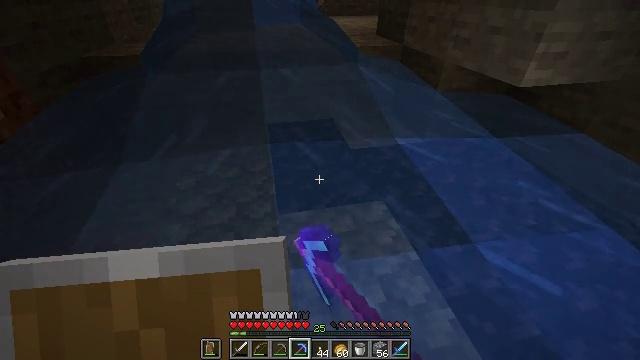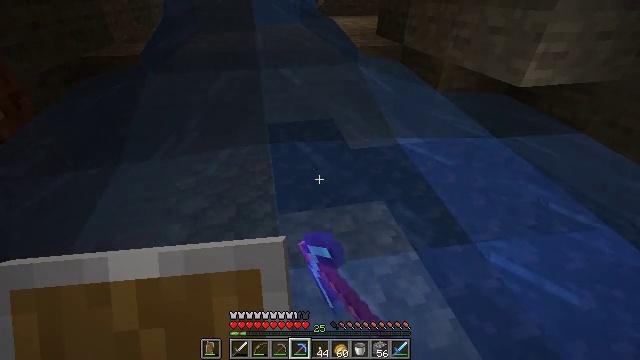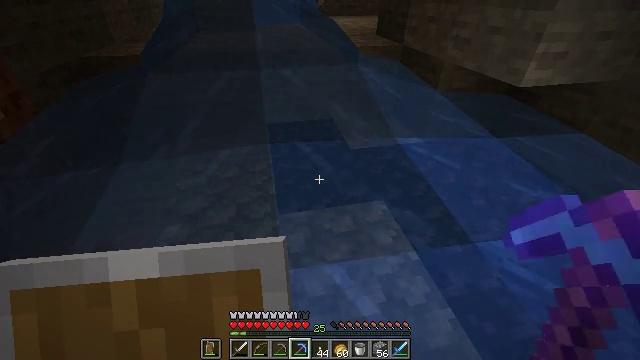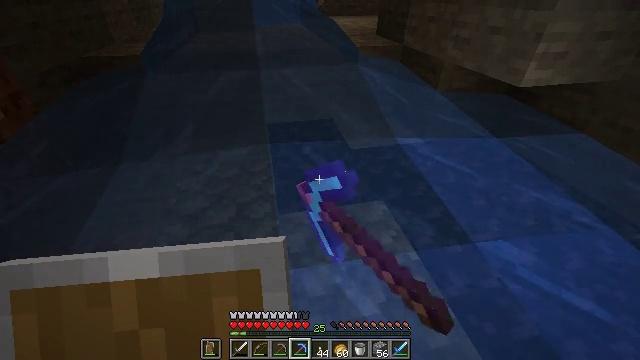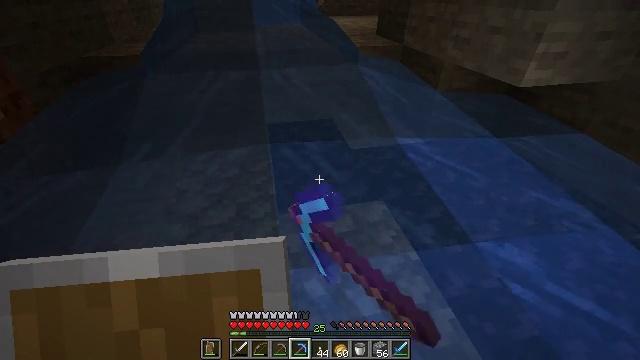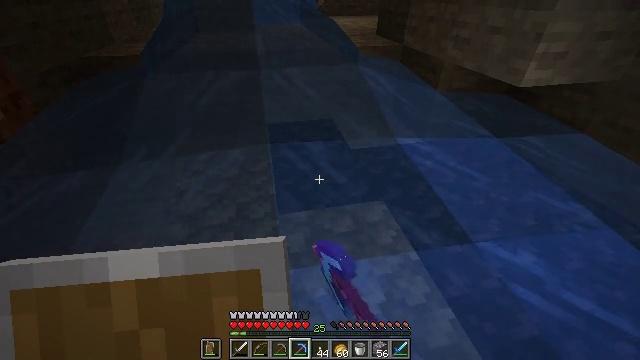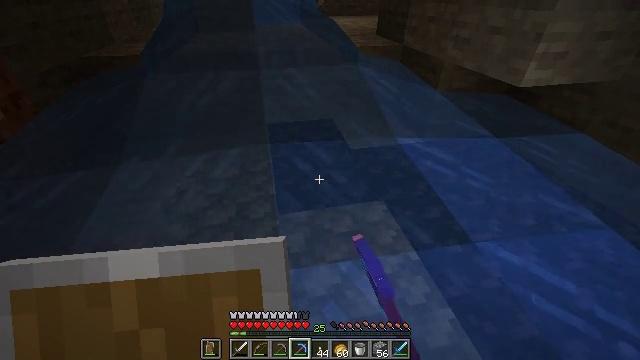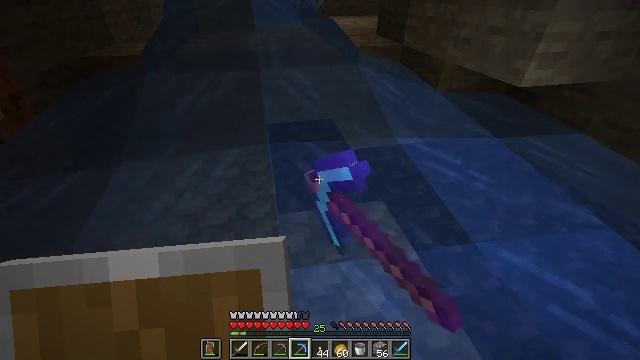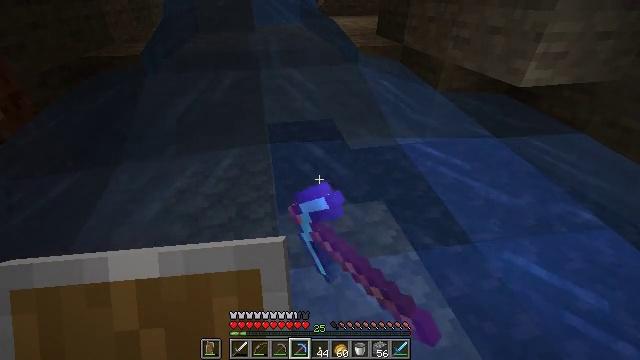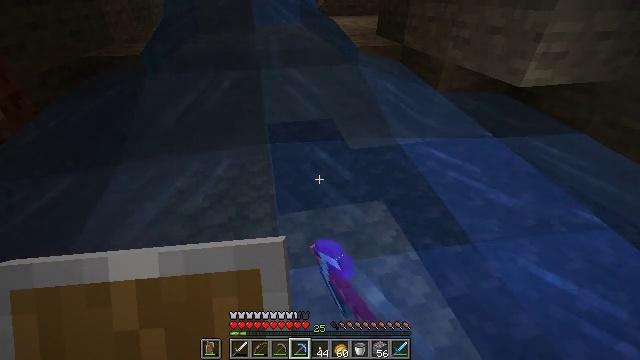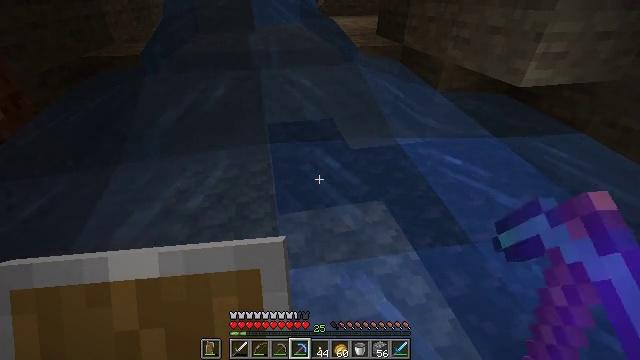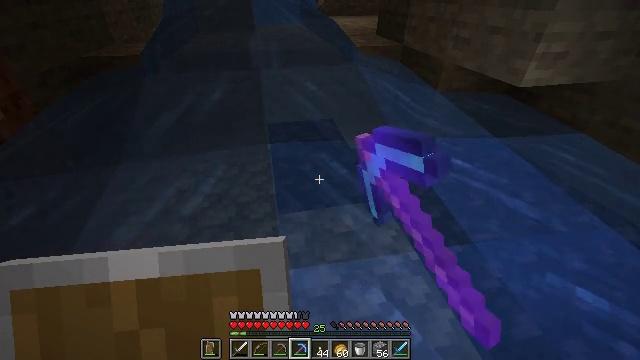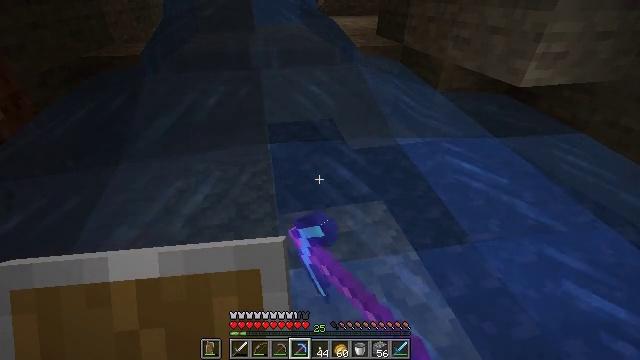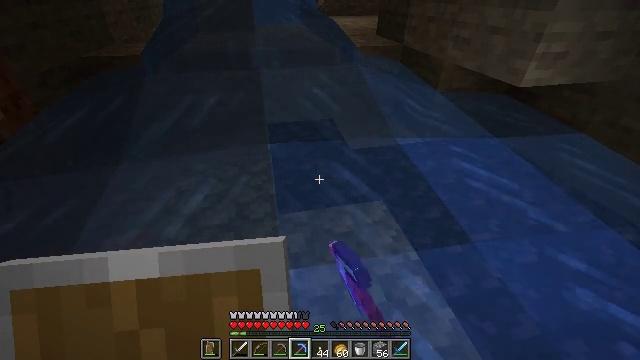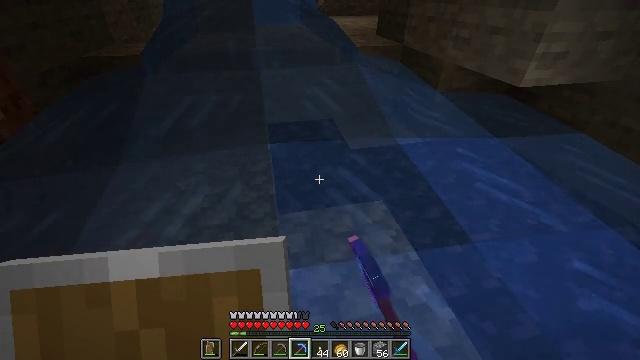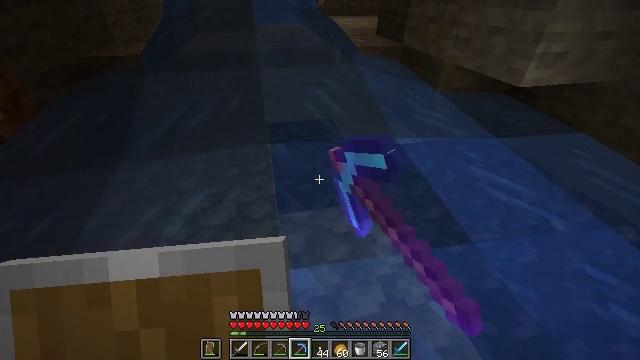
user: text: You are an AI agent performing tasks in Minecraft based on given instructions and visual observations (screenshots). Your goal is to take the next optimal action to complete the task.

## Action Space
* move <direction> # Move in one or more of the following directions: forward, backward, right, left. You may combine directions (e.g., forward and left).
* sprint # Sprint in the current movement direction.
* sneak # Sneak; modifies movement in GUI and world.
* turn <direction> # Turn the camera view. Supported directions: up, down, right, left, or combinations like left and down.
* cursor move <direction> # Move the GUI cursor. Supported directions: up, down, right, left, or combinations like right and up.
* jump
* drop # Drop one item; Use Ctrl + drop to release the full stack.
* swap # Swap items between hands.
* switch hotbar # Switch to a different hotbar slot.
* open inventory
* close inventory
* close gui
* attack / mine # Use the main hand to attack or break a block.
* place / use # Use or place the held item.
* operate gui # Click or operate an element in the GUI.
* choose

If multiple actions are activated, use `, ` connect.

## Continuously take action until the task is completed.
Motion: motion action
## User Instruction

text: Collect obsidian for crafting.
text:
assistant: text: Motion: attack / mine
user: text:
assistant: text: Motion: attack / mine
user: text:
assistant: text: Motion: attack / mine
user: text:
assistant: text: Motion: attack / mine
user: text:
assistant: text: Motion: attack / mine
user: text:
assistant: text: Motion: attack / mine
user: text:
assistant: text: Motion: attack / mine
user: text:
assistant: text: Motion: attack / mine
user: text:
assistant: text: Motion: attack / mine
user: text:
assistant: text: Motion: attack / mine
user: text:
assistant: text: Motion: attack / mine
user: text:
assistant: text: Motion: attack / mine
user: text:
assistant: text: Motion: attack / mine
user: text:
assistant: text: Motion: attack / mine
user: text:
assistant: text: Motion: attack / mine
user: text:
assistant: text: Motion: attack / mine
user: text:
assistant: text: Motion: attack / mine
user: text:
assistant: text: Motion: attack / mine
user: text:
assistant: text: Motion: attack / mine
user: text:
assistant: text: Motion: attack / mine
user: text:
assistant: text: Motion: attack / mine
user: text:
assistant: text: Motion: attack / mine
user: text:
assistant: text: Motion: attack / mine
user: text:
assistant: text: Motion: attack / mine
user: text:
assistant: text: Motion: attack / mine
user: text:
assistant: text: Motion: attack / mine
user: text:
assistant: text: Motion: attack / mine
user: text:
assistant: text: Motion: attack / mine
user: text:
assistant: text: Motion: attack / mine
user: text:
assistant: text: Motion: attack / mine